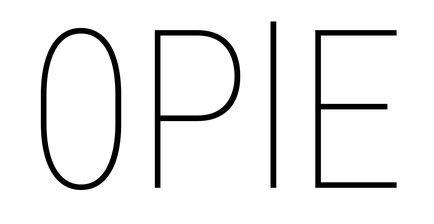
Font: Roboto_Condensed_Thin